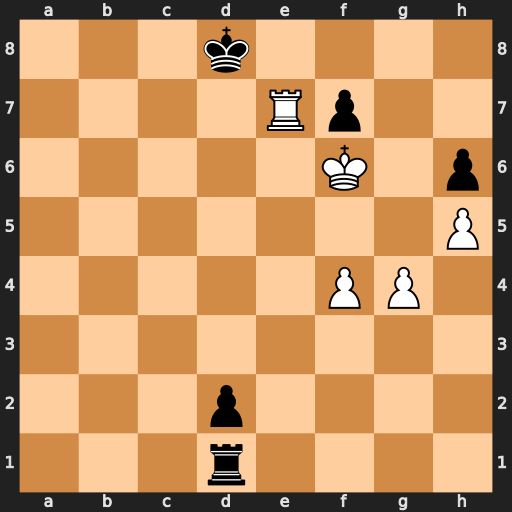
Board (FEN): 3k4/4Rp2/5K1p/7P/5PP1/8/3p4/3r4
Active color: w
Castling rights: -
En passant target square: -
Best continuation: Re2 Ra1 Rxd2+